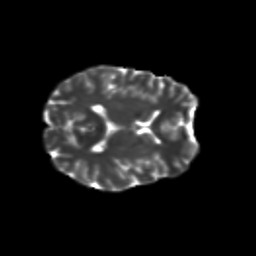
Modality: T2w
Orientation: axial
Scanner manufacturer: siemens
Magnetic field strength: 3 T
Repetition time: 9.2 s
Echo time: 0.084 s